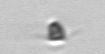
Label: Pyramimonas